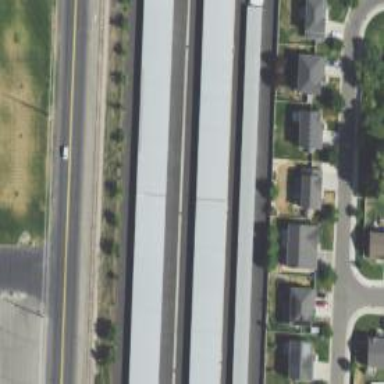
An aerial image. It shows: Storage rental shop.